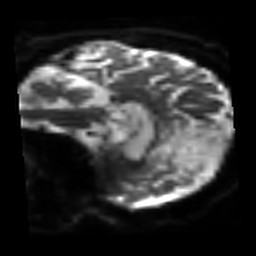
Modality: sbref
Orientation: sagittal
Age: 54
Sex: male
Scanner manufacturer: siemens
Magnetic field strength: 3 T
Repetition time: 3.2 s
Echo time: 0.081 s